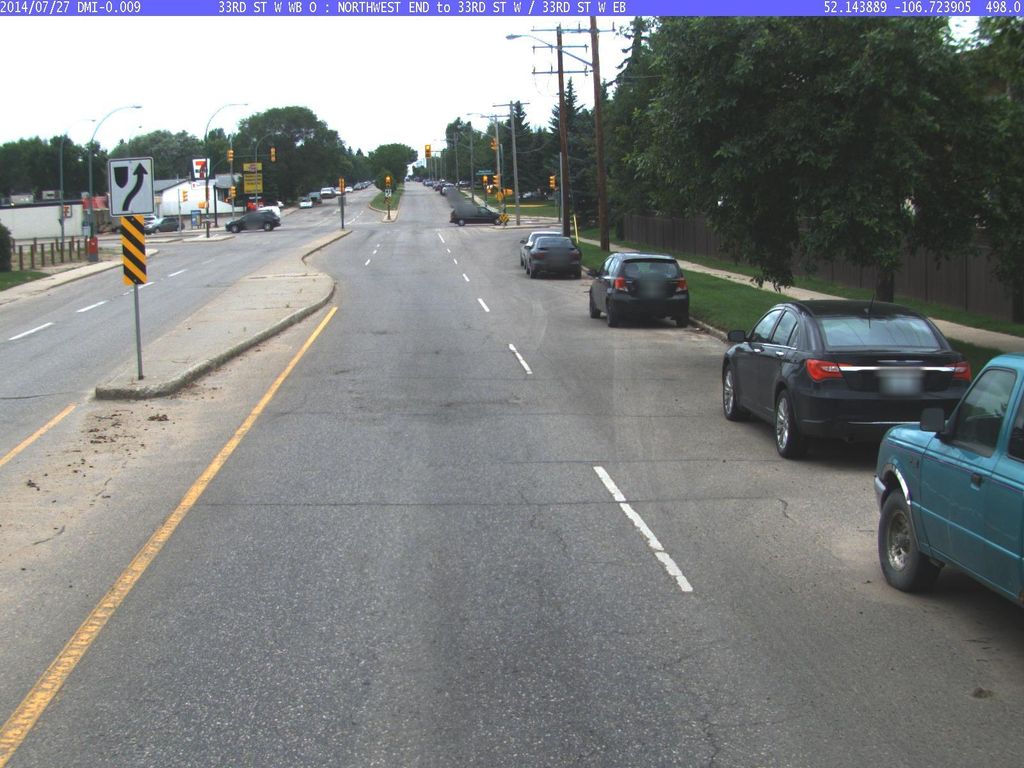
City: saskatoon